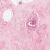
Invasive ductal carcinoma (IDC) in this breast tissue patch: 0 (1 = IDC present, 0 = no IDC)